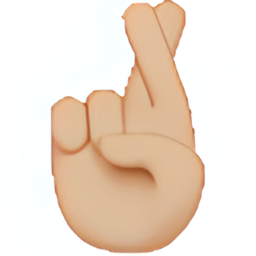
Name: hand with index and middle fingers crossed
Emoji: 🤞🏼
Group: People & Body
Sub-group: hand-fingers-partial